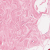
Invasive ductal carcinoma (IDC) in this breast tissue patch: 0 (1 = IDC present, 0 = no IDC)